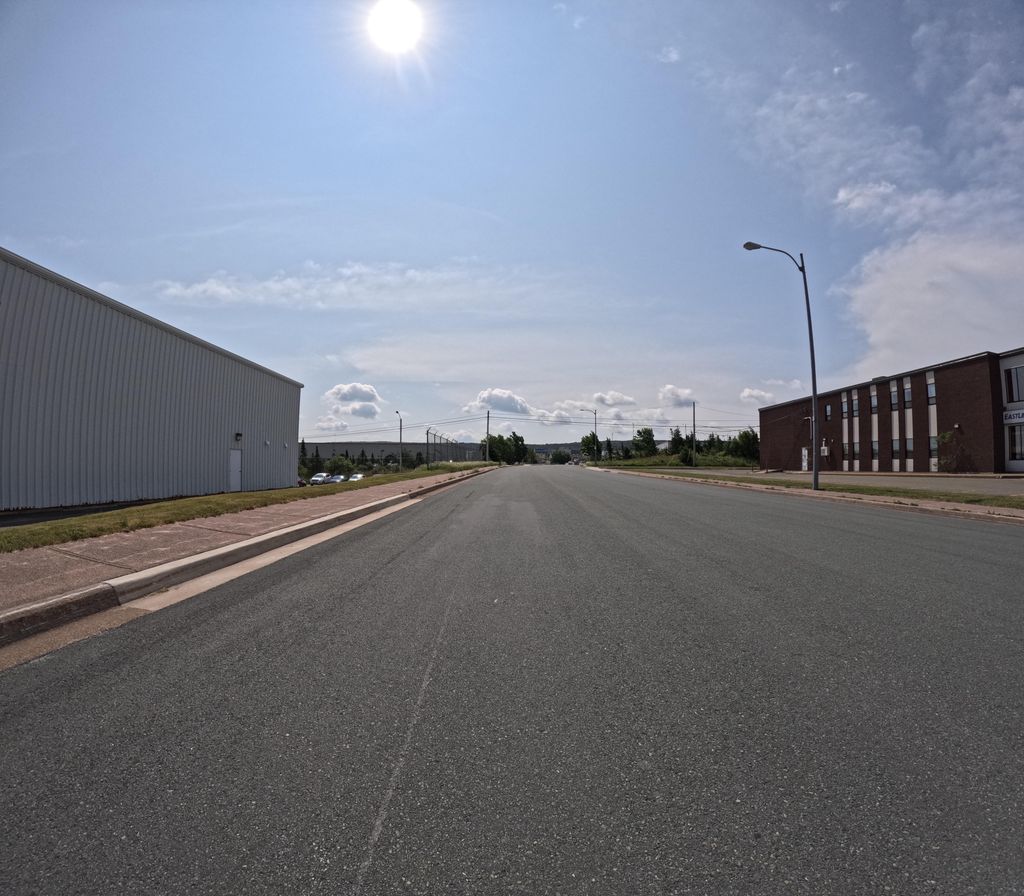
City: st_johns